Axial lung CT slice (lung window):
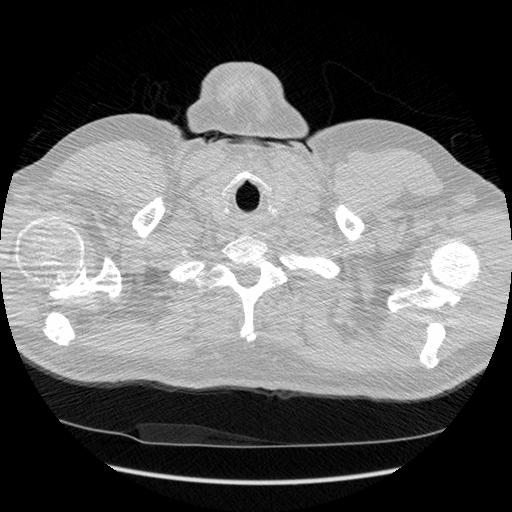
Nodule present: no